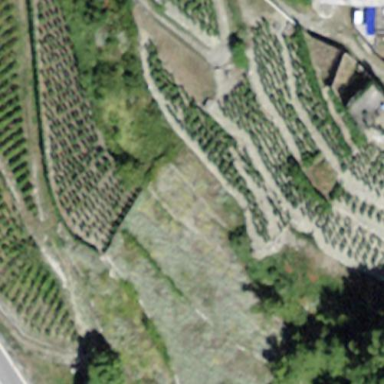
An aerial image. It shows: Vineyard with grape crops.